Interaction volume radius: 5 \u00c5
Interaction volume height: 20 \u00c5
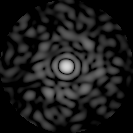
Disorder parameter: 0.8378